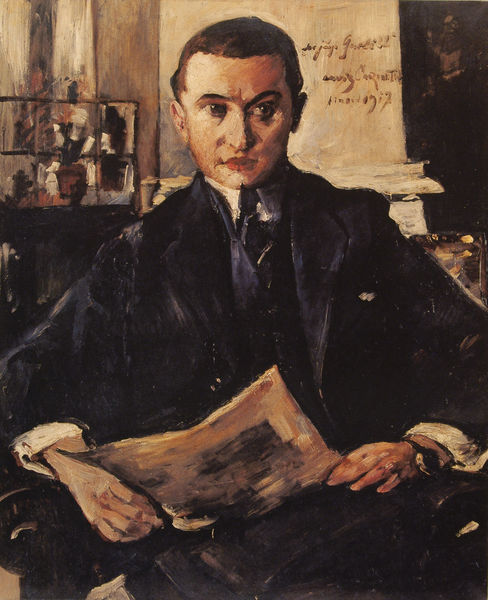
Titel: Porträt Wolfgang Gurlitt
Künstler: Lovis Corinth
Standort: Linz
Institution: Neue Galerie der Stadt Linz
Schlagwörter: blau, dunkel, gemälde, hand, kopf, mann, schatten, weiß, impressionismus, sitzen, stadt, bar, blume, blumen, braun, cafe, cafehaus, fenster, finger, haar, hell, hintergrund, kaffeehaus, licht, mund, nase, raum, schwarz, stirn, stuhl, säule, zimmer, blick, rot, tuch, beige, malerei, anzug, hemd, hose, jacke, jung, kneipe, regal, augen, gesicht, inkarnat, kleidung, kragen, mensch, ärmel, bild, bildnis, hände, innenraum, portrait, porträt, schauen, signatur, öl, pastos, auge, haare, realismus, sessel, sitzend, innen, person, pflanze, augenbrauen, frontal, lippen, ohren, scheitel, kamin, beine, deutschland, bein, schrift, sofa, armlehne, lehne, sitz, geschäft, man, russland, polster, krawatte, lesen, stuhllehne, gestreift, uhr, junge, ölfarbe, knie, revers, weste, ring, berlin, corinth, lovis, lovis corinth, buch, text, zeitung, beschriftung, autor, manschetten, tasche, pinsel, sims, karte, kravatte, halbportrait, armlehnen, halbporträt, aufgestützt, fensterbank, antlitz, einstecktuch, lesend, schnecke, blumenstöcke, schtten, innehalten, russisch, rote lippen, schirft, voll, stechend, formal, deutscher impressionismus, volle lippen, hemdärmel, armbanduhr, vollmundig, irre, roter mund, portriat, schwarz7, irrer blick, schatt, spencer, 19. jahrhundert, s, 20. jahrhundert, 20er jahre, 1917, mann zeitung, psychopath, uhr am handgelenk, blickt nach vorne